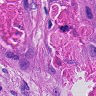
Metastatic tissue present: yes